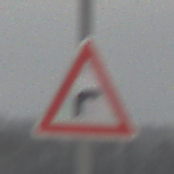
Verkehrszeichen: KurveRechts
Umgebung: Outdoor, Nature
Tageszeit: MorningAfternoon
Wetter: Overcast
Licht: Natural
Jahreszeit: Winter
Kontrast: LowContrast